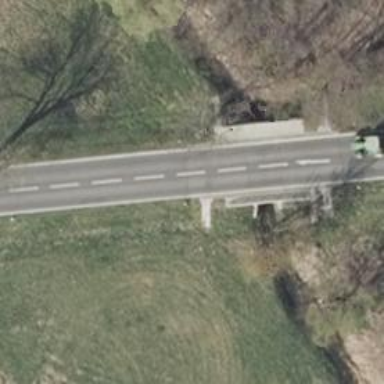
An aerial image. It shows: Secondary road crossing bridge with asphalt surface.